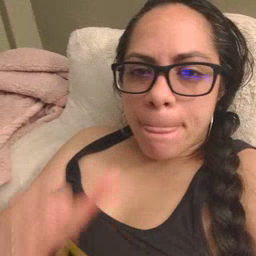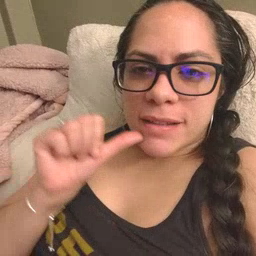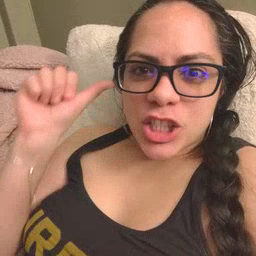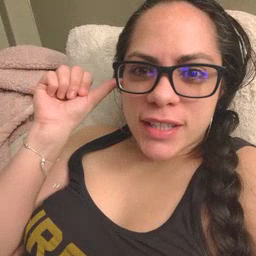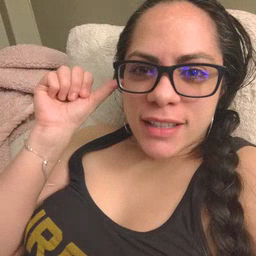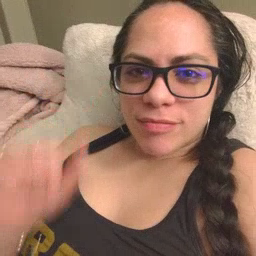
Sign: yesterday